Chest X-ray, AP view. Patient: 68 years old, sex F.
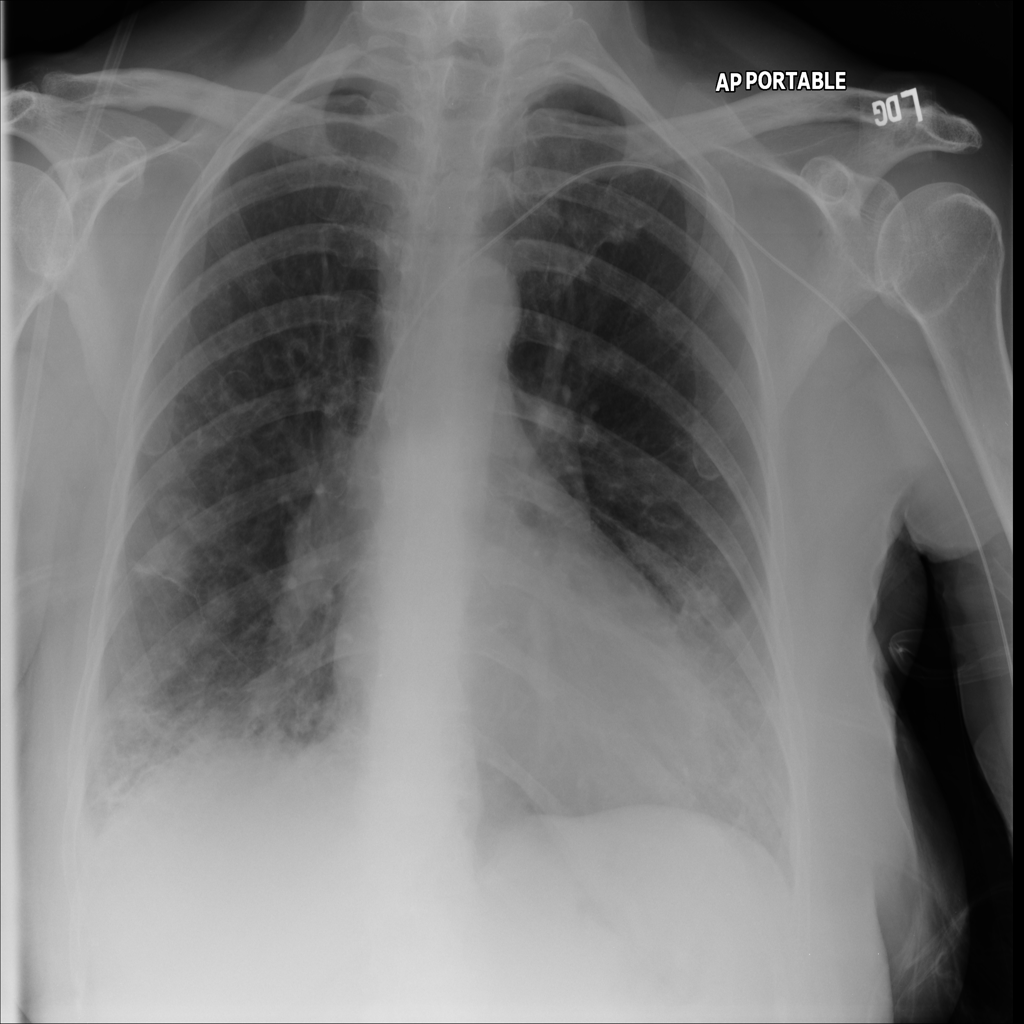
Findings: Atelectasis, Consolidation, Fibrosis, Nodule